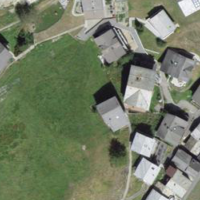
EUNIS habitat code: 55
Species observed at this site:
Eryngium alpinum